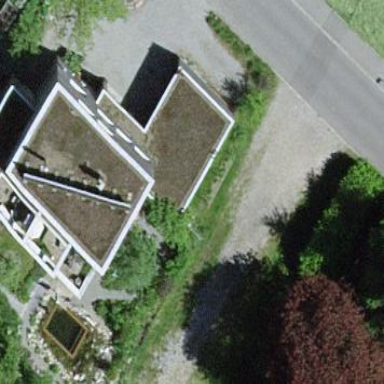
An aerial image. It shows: Building with flat roof.